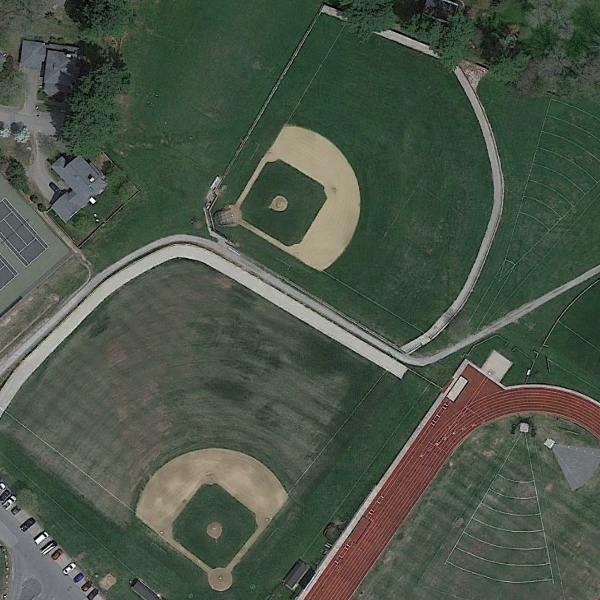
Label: BaseballField